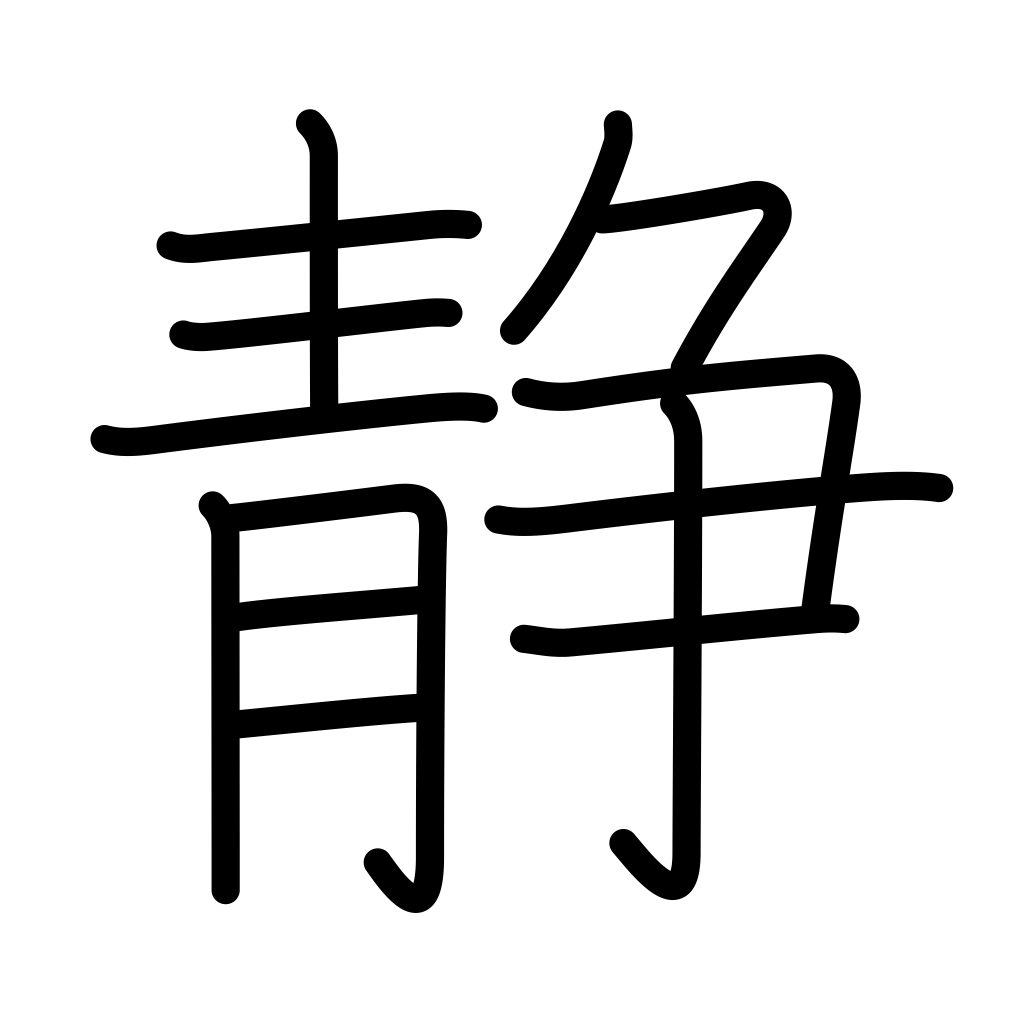
Meaning: quiet